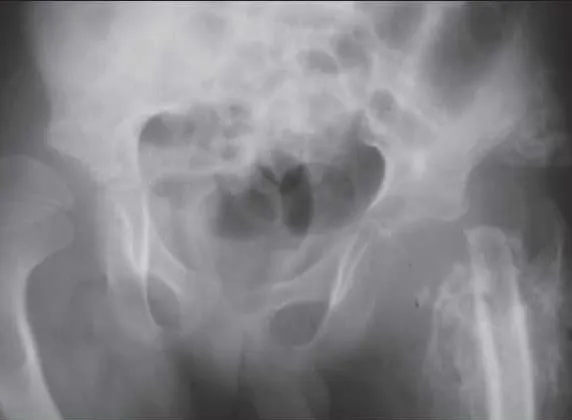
X-ray examination shows necrosis, osteomyelitis, and abscess formation in the left caput femoris.
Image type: radiology (x_ray)